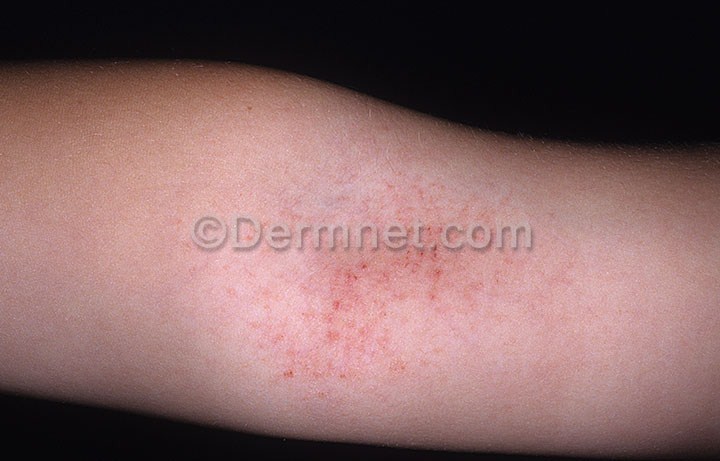
Disease: Atopic Dermatitis Photos